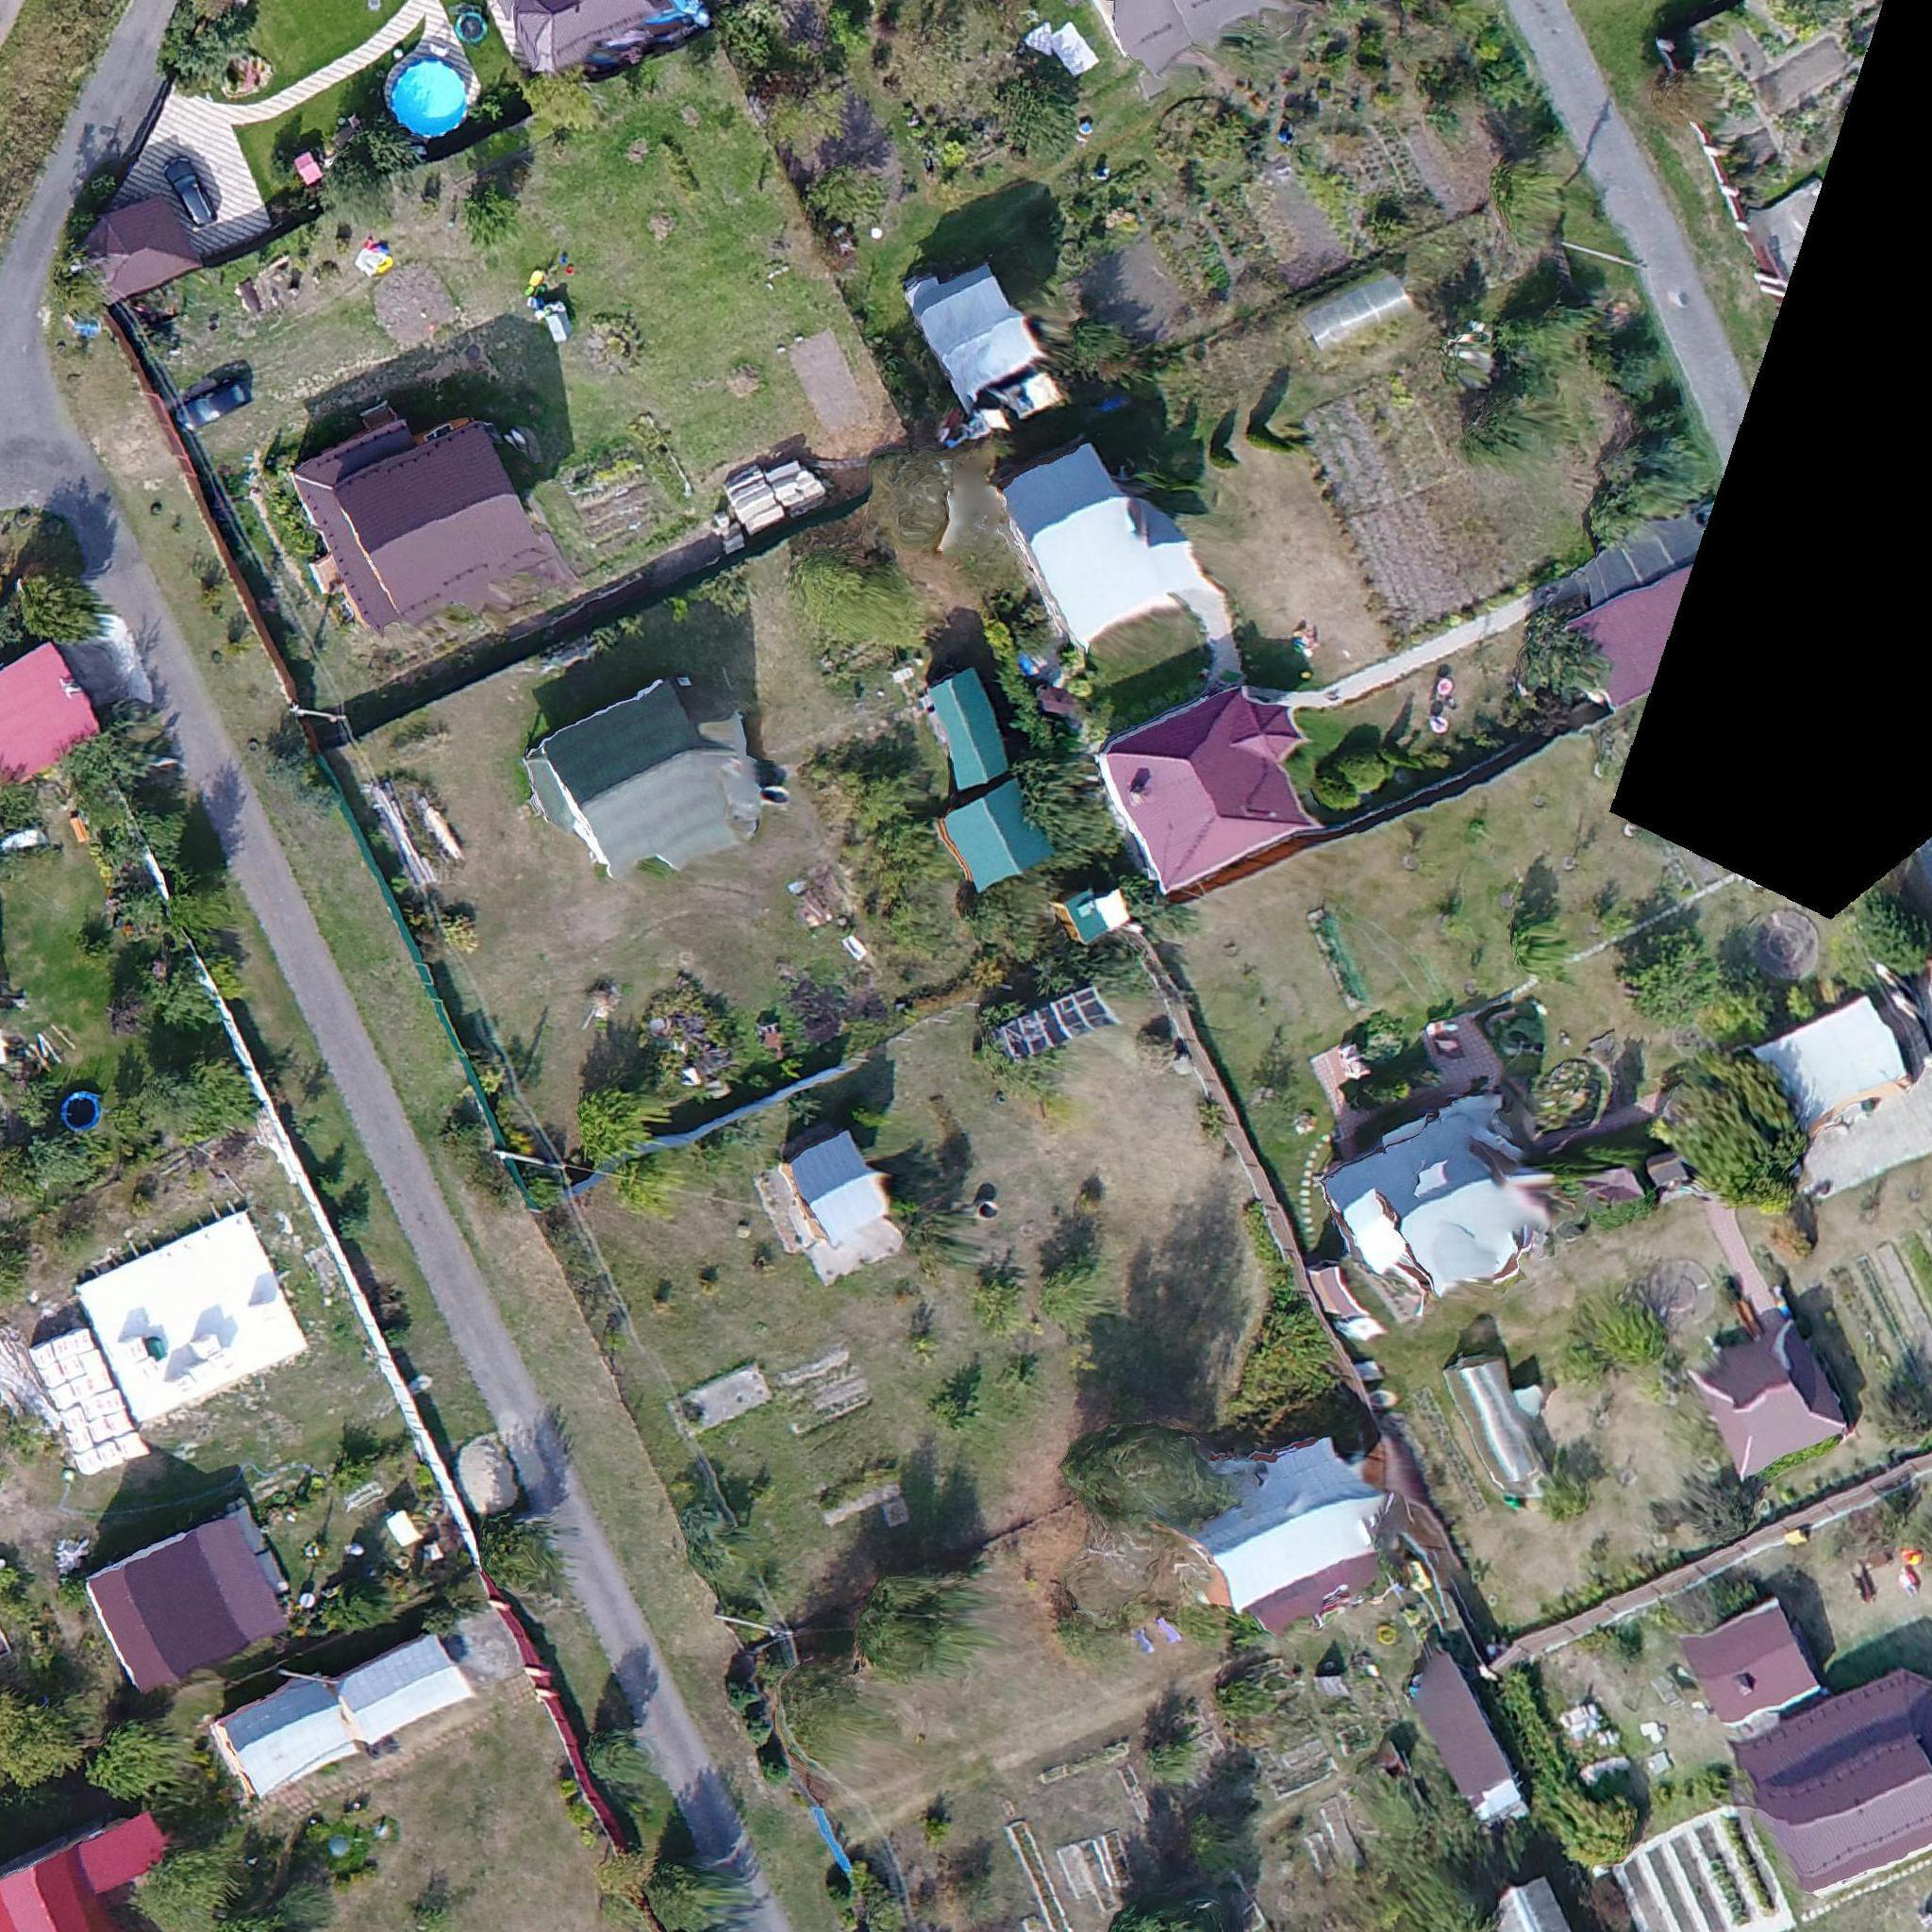
Biome: Sarmatic mixed forests